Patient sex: M
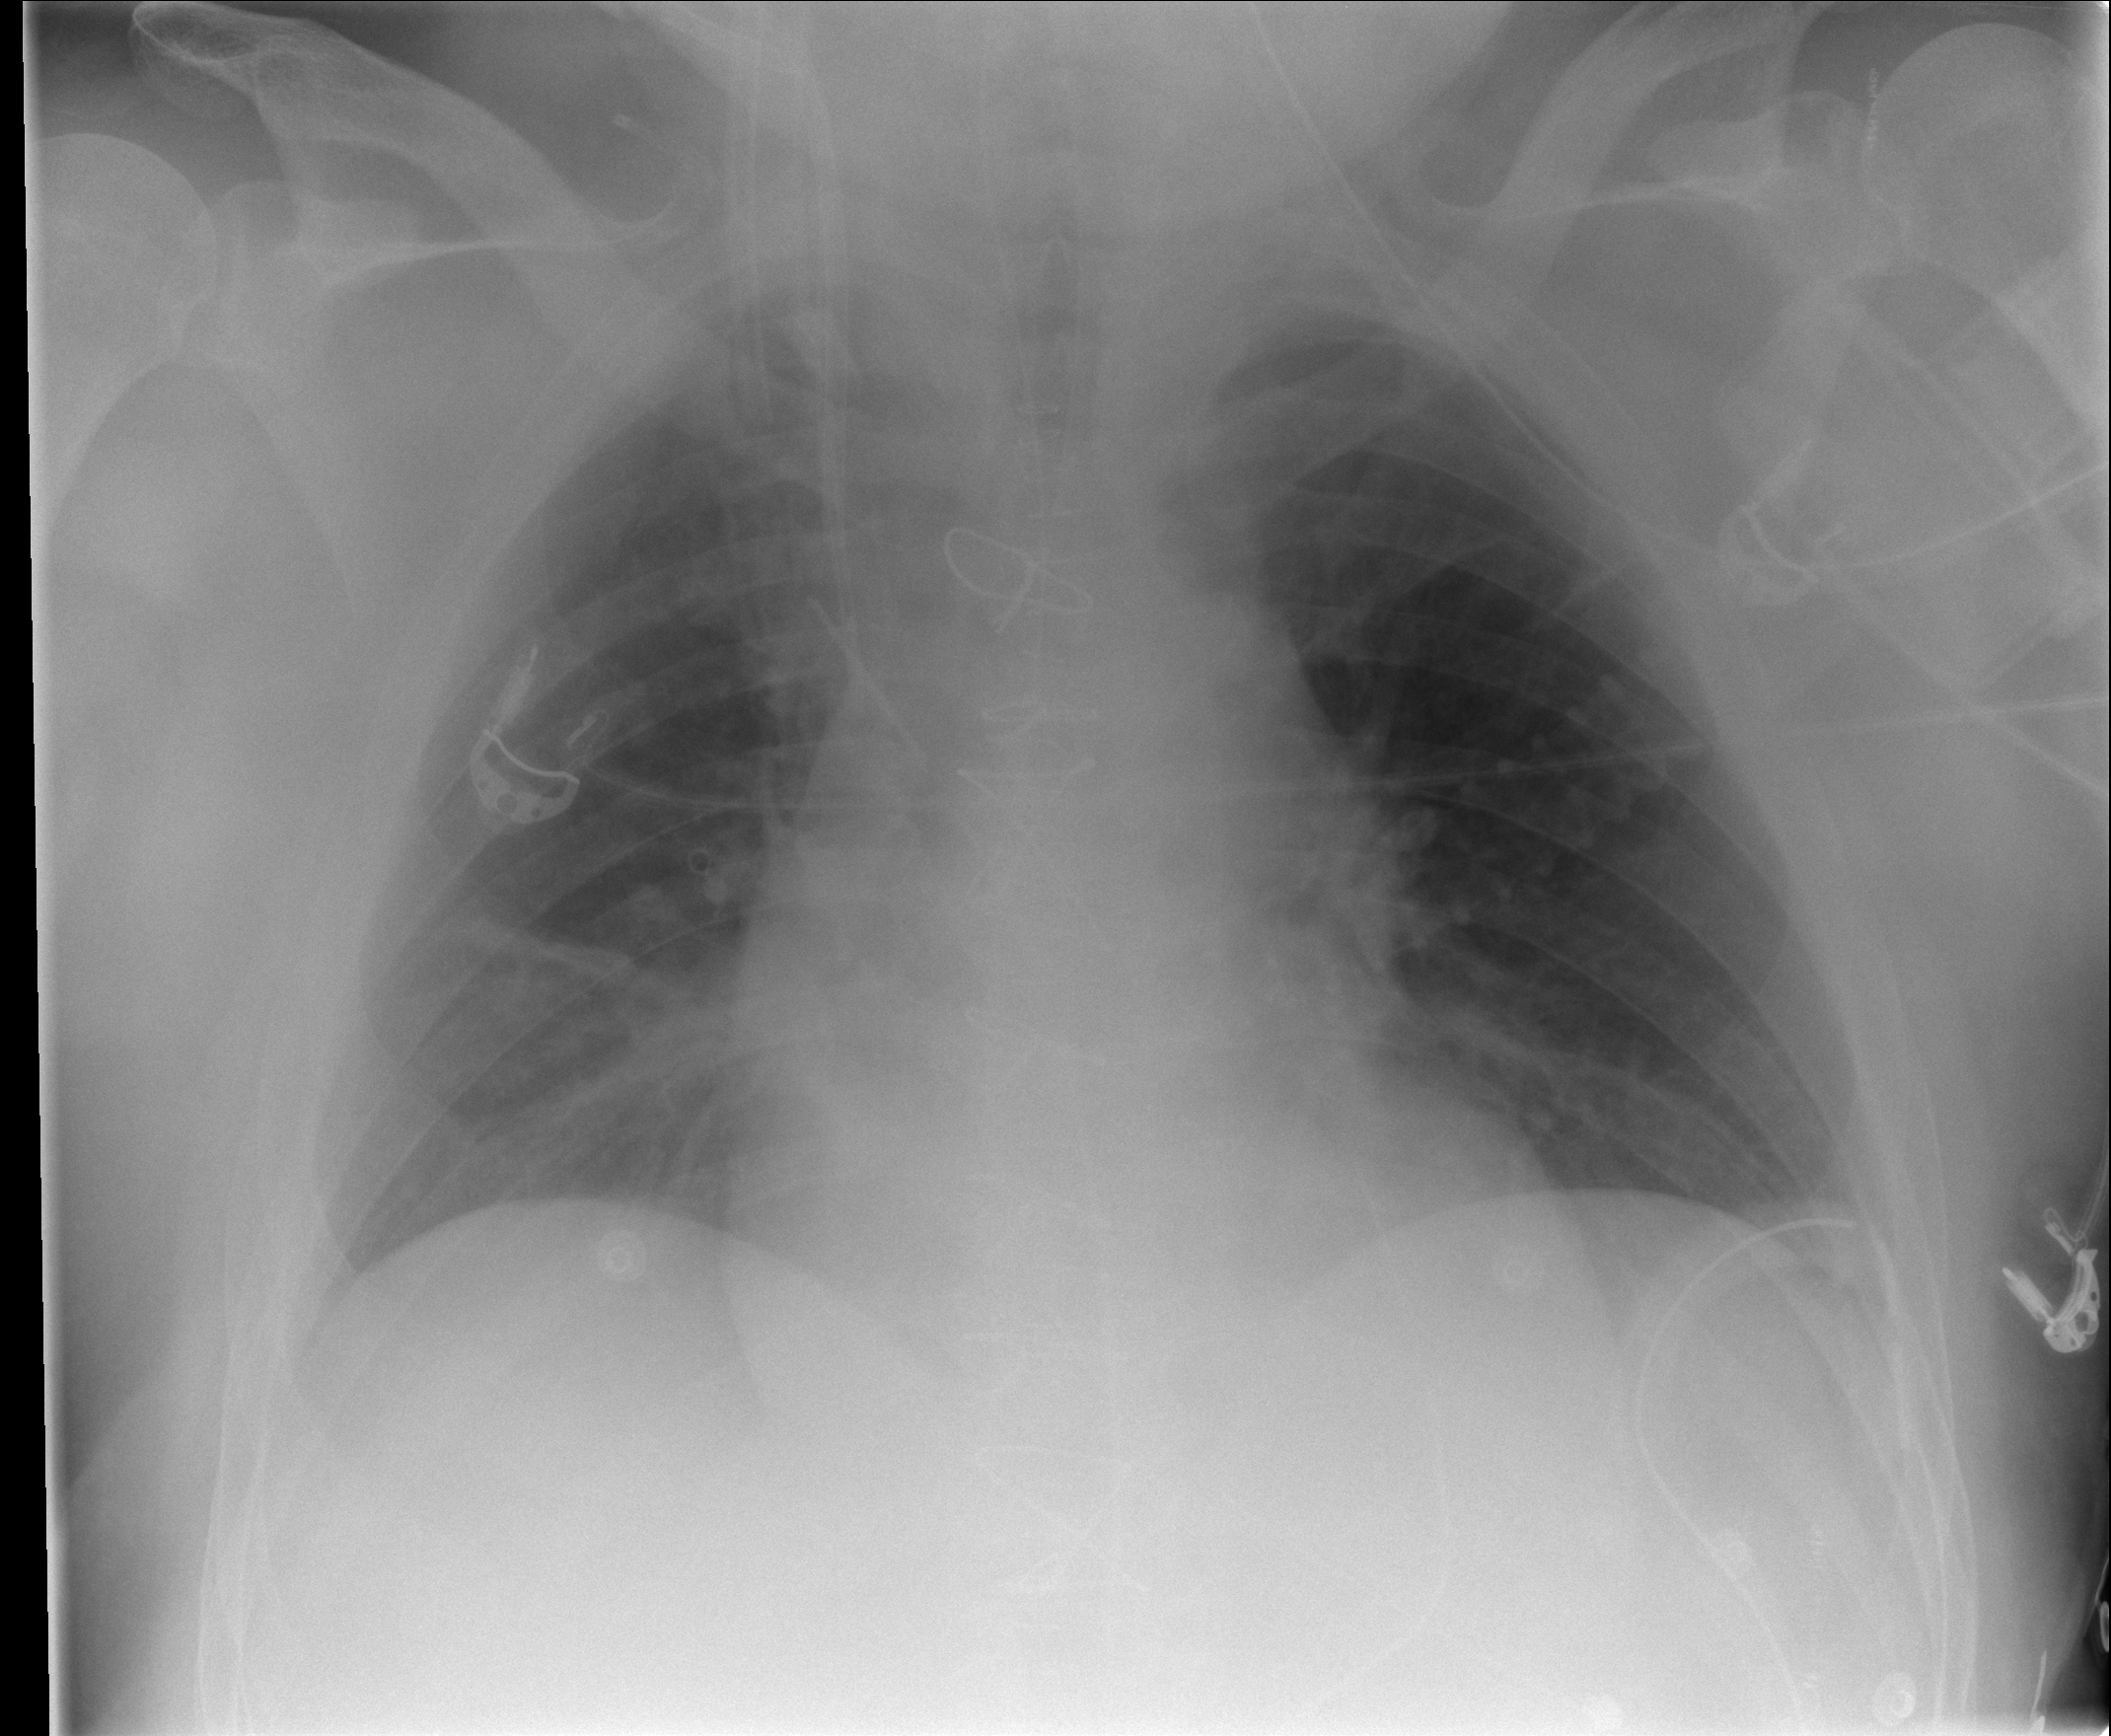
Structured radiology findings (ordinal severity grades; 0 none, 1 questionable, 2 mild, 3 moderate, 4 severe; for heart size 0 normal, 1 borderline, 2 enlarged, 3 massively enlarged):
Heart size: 1
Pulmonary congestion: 0
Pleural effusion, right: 0
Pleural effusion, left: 0
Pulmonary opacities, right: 0
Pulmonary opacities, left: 0
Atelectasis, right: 2
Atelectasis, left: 0